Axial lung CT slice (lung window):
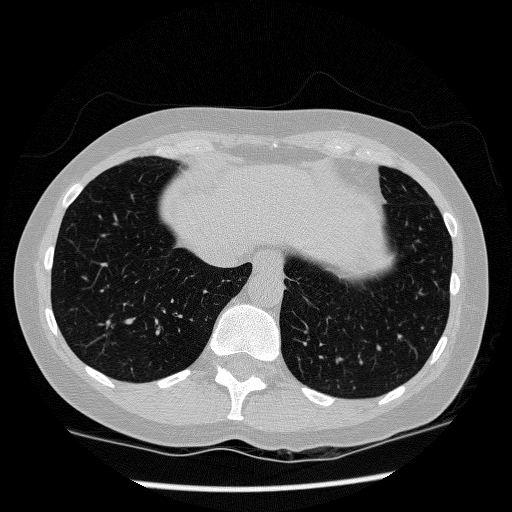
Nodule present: no